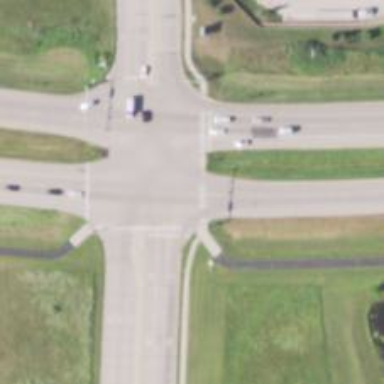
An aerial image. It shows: Zebra crossing on the road.